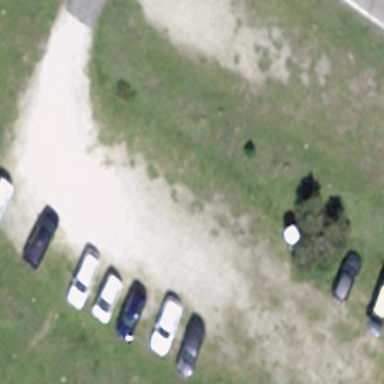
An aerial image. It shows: Parking area.